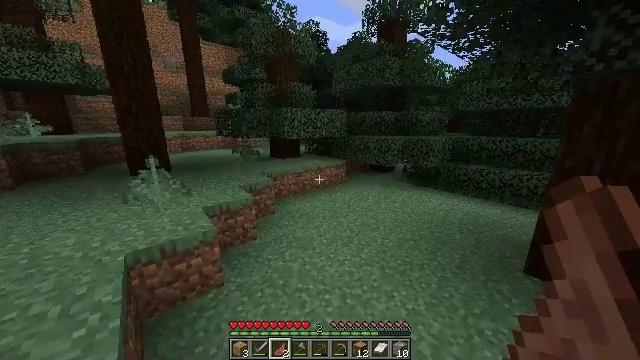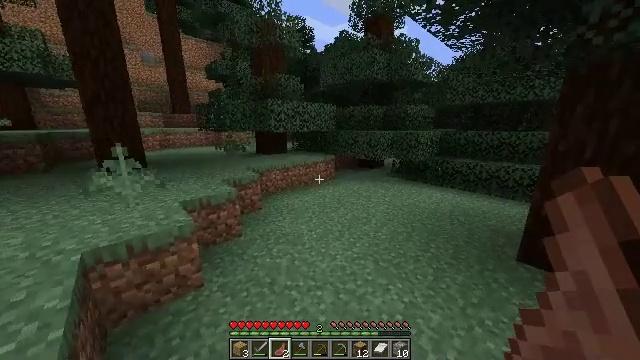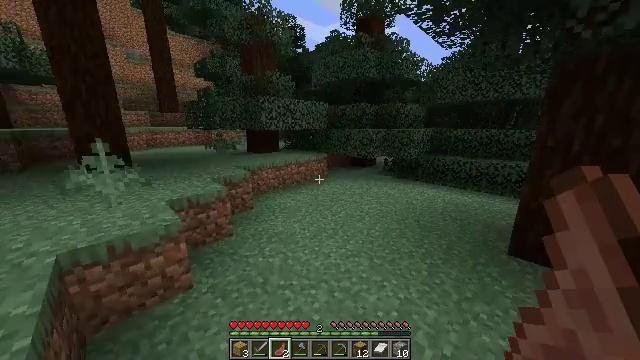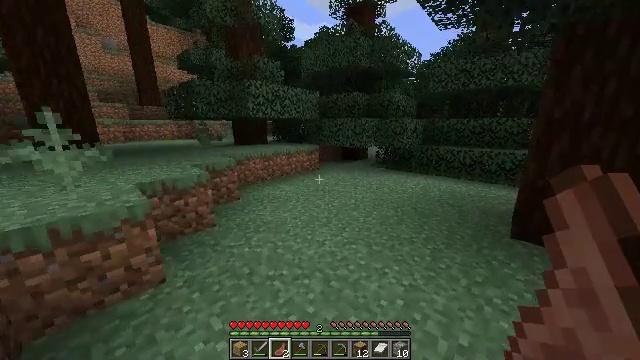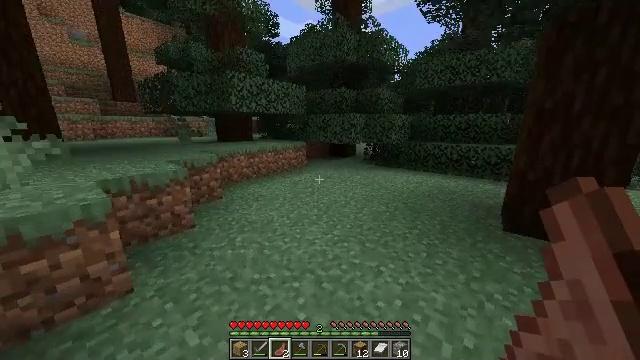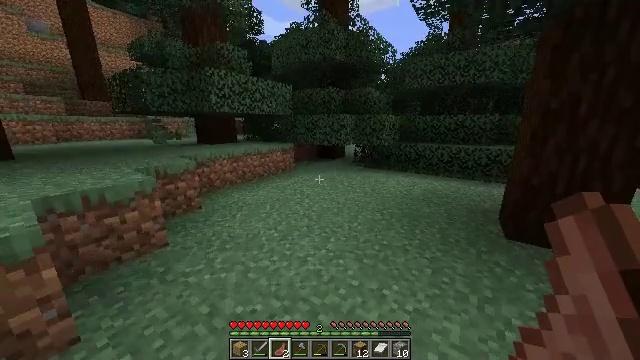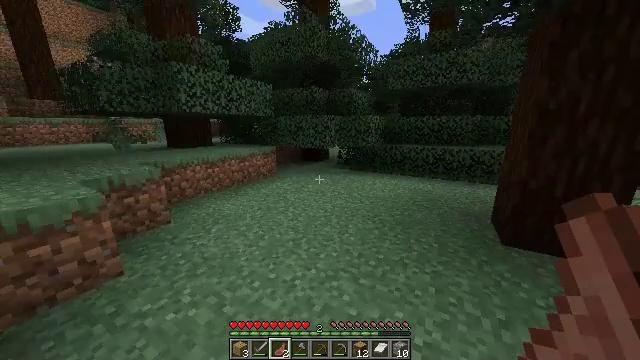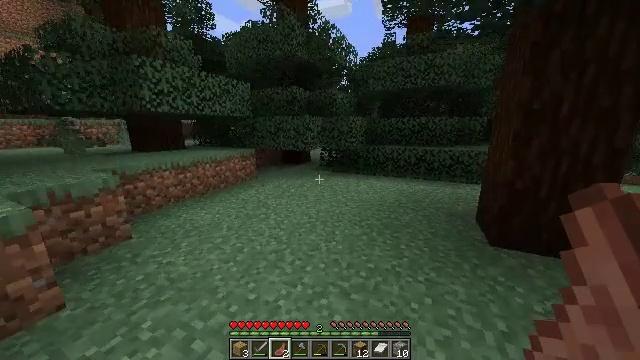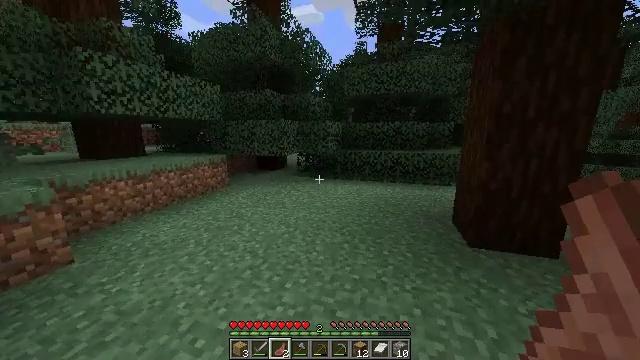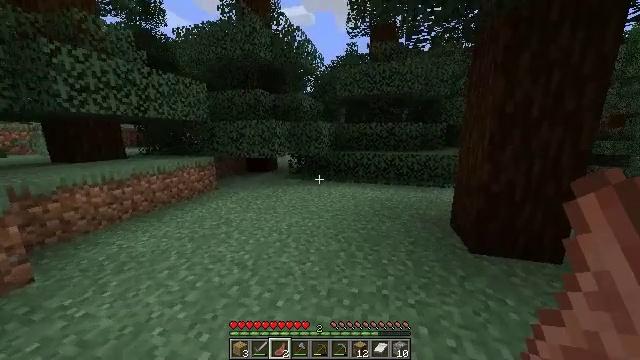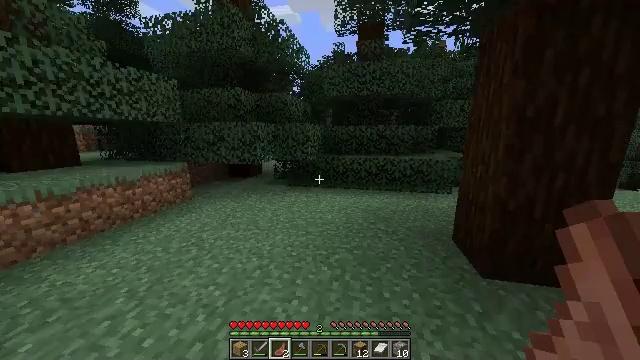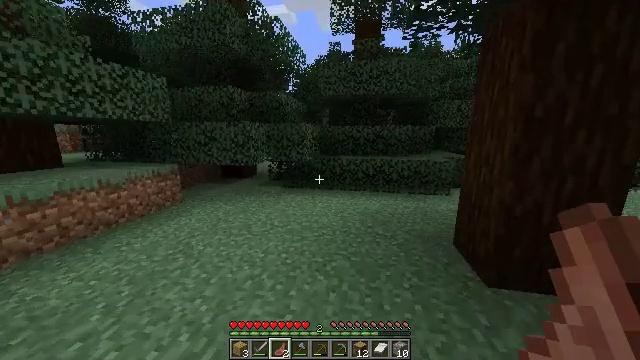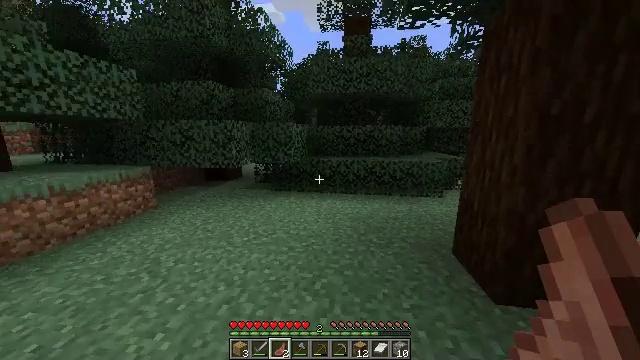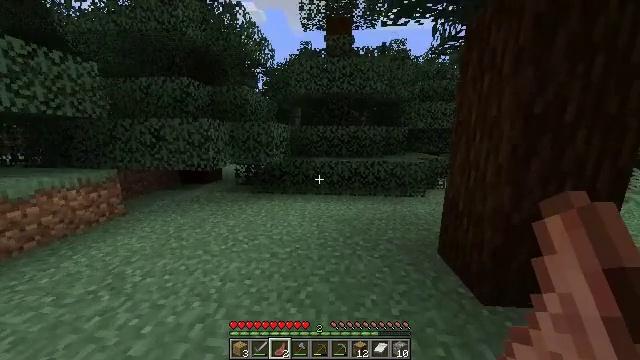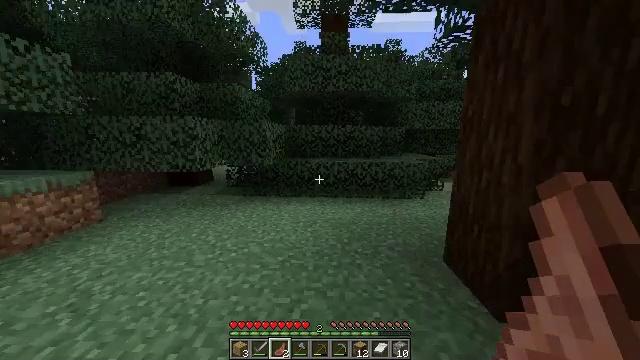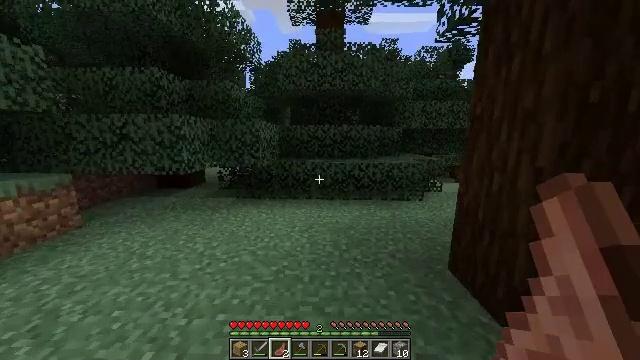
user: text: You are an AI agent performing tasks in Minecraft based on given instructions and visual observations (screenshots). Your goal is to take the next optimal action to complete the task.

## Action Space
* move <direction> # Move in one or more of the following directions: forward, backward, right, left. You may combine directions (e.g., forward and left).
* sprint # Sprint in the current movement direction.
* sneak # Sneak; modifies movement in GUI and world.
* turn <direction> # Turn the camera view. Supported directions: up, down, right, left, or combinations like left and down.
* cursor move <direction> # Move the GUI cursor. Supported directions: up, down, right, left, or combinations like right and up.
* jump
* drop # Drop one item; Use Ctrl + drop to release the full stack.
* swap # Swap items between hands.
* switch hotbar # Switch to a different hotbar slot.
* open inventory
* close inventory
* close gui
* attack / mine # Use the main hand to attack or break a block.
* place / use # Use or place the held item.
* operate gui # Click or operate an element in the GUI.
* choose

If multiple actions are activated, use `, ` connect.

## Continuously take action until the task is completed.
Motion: motion action
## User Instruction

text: Break the pumpkin to collect it.
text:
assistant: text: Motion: move forward, sprint, turn right
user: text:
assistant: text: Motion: move forward, sprint, turn right
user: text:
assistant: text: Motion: move forward, sprint, turn right
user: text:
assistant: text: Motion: move forward, sprint, turn right
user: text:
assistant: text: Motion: move forward, sprint, turn right
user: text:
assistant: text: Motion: move forward, sprint, turn right
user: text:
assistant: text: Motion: move forward, sprint, turn right
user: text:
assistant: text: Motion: move forward, sprint, turn right and up
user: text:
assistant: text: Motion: move forward, sprint, turn right
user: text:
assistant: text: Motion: move forward, sprint, turn right
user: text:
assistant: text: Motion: move forward, sprint, turn right
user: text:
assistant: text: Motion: move forward, sprint, turn right
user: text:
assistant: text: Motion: move forward, sprint, turn right
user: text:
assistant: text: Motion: move forward, sprint, turn right
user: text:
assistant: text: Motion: move forward, sprint, turn right
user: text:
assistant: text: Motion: move forward, sprint
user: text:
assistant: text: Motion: move forward, sprint
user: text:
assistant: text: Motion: move forward, sprint
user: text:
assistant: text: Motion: move forward, sprint
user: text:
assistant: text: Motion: move forward, sprint
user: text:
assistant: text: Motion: move forward, sprint
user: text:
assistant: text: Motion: move forward, sprint
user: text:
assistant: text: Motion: move forward, sprint
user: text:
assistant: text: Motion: move forward, sprint
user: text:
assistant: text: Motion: move forward, sprint
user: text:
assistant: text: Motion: move forward, sprint
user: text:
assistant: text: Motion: move forward, sprint
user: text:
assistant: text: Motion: move forward, sprint, turn right
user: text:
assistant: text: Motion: move forward, sprint, turn right
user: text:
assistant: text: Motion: move forward, sprint, turn right and up